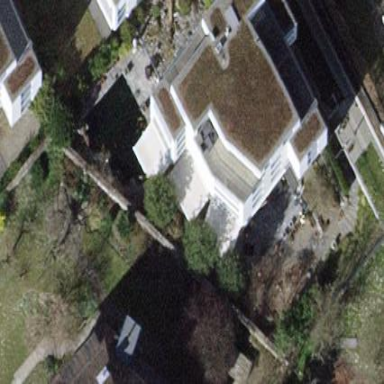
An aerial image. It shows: Building part with flat roof.